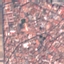
Label: Residential